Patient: sex F, age 46
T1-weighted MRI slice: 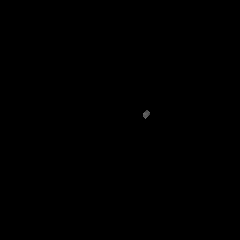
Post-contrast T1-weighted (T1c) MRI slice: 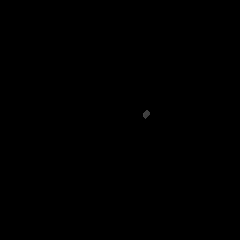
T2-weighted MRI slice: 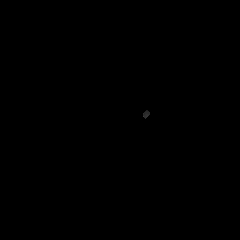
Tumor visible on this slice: no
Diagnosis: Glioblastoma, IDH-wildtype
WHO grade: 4